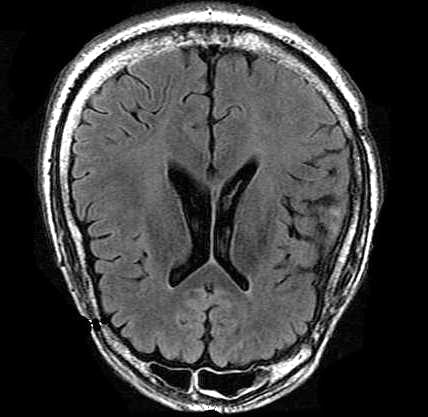
Label: notumor